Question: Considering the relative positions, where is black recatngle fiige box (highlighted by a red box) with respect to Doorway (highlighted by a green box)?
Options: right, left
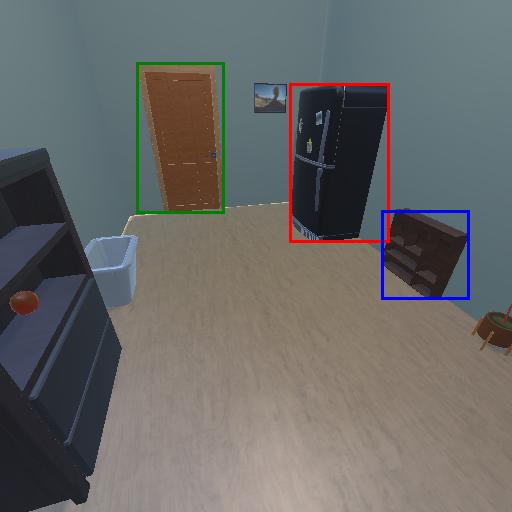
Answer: right